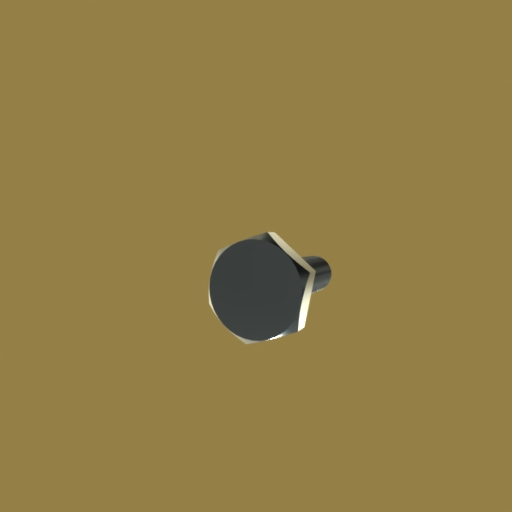
Label: bolt